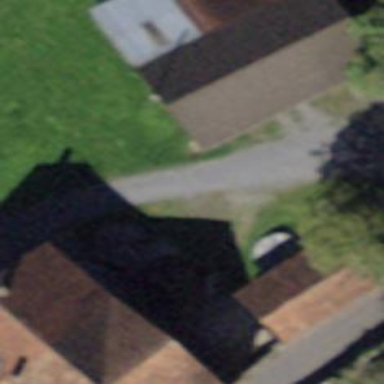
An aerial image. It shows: Barn.